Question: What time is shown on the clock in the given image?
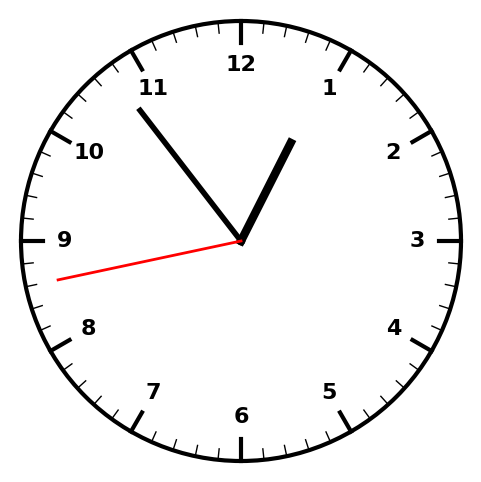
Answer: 12:53:43